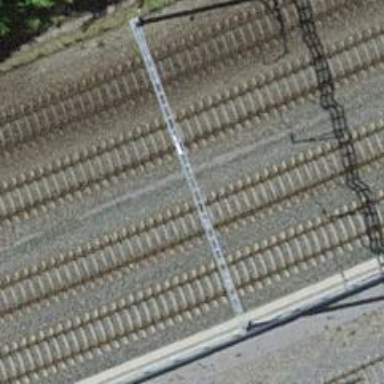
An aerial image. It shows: Single-track railway with electrified contact lines.